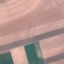
Land use / land cover: AnnualCrop